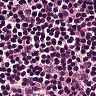
Metastatic tissue present: no